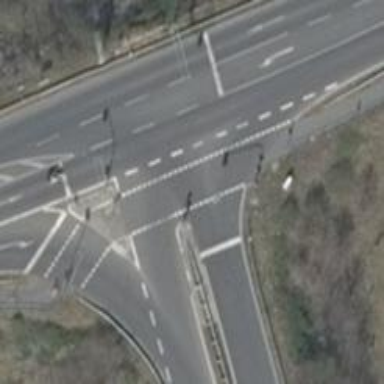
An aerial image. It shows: Road with traffic signals at crossing.